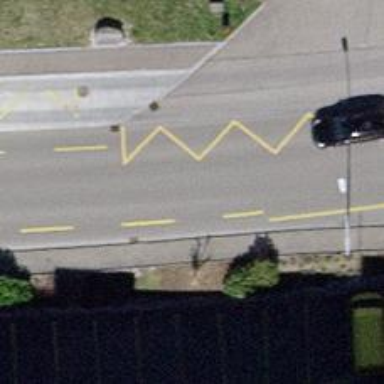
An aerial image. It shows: Bus stop with stop position for public transport.